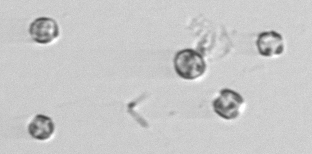
Label: Thalassiosira_sp_aff_mala